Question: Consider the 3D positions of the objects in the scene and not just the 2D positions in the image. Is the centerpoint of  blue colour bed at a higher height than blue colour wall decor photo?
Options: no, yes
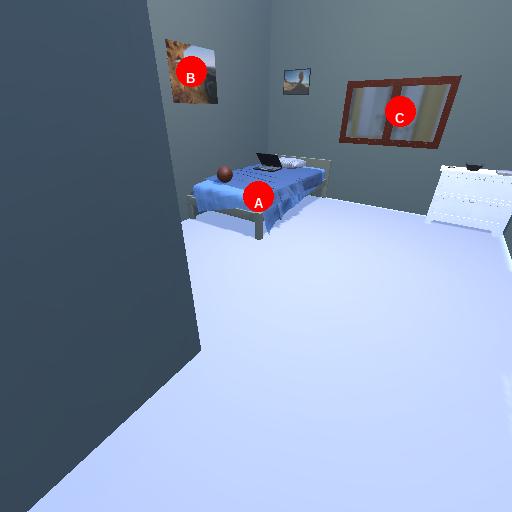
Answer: no